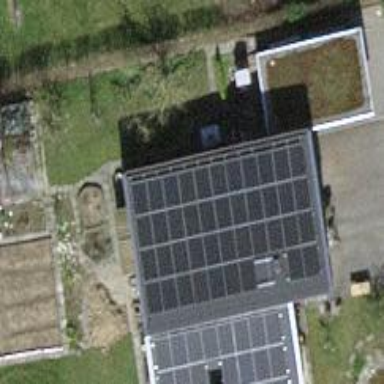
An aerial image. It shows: Solar photovoltaic panel generator.